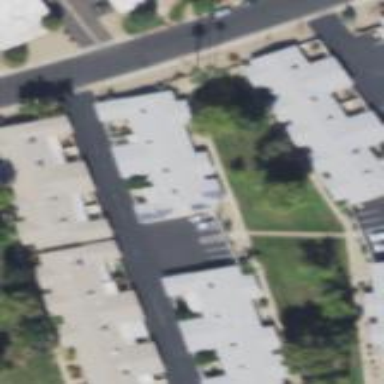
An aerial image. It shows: View of apartment building.